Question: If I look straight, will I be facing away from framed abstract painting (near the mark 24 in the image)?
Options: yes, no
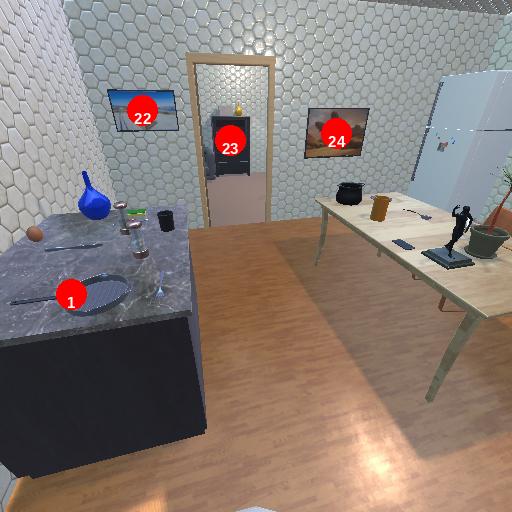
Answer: yes